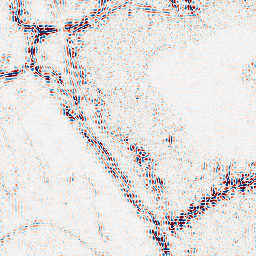
Category: wavelet
Decomposition family: wavelet_dwt
Decomposition parameters: wavelet: db8
level: 2
Upsampling method: cubic_mitchell
Upsampling parameters: scale: 2
Upsampling scale: 2